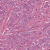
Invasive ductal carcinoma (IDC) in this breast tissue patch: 1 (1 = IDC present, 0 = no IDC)